Question: I need to create a new transport ID based on the cumulative sum of the volume being transported. Let's say that originally everything was transported in truck A with a capacity of 25. Now I want to assign these items to shipments with truck B (Capacity 15).
The only real constraint is amt shipped cannot exceed capacity.
I can't post a picture because of the restrictions...but the overall set up would be like this:
'''
Old Trans # Volume New Trans # Cumulative Volume for Trans
1 1
1 9
1 3
1 7
1 4
2 9
2 10
3 8
3 5
3 9
4 4
4 6
4 8
5 9
5 1
5 5
5 8
6 3
6 4
6 3
6 4
6 4
6 7
7 7
7 10
7 4
8 10
8 6
8 7
9 4
9 9
9 6
10 7
10 4
10 1
10 1
10 5
10 2
11 9
11 3
11 9
12 8
12 5
12 9
13 9
'''
Expected output would be that the first three entries would result in a new shipment ID of 1;the next two entries would result in a new shipment ID of 2;and so on... I've tried everthing that I know(excluding VBA): Index/lookup/if functions. My VBA skills are very limited though.Any tips?? thanks!

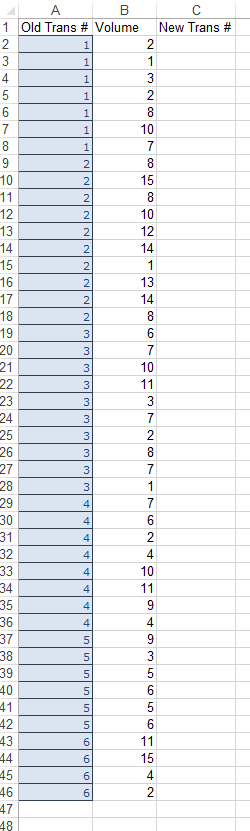
Answer: I think I see what you're trying to do here, and just using an IF formula (and inserting a new column to keep track):

In the Columns C and D, insert these formulas in row 3 and copy down (changing 15 for whatever you want your new volume capacity to be):
Column C: =IF(B3+C2<15,B3+C2,B3)
Column D: =IF(B3+C2<15,D2,D2+1)
And for the cells C2 and D2:
C2: = B2
D2: = A2
Is this what you're looking to do?